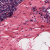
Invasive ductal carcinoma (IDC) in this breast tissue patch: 0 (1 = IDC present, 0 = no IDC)